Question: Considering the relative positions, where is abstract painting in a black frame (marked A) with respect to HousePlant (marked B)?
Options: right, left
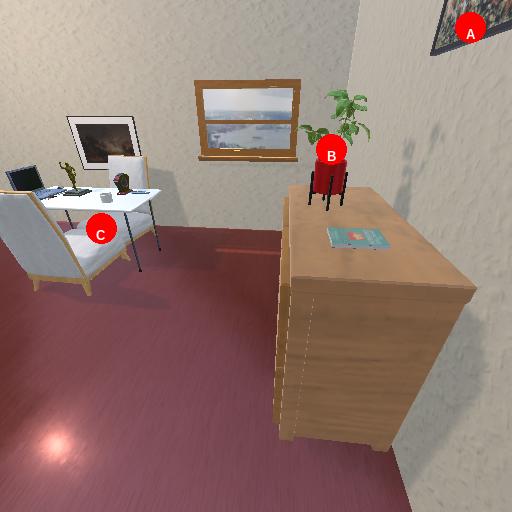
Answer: right